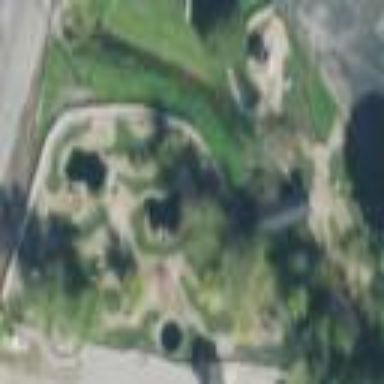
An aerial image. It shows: Miniature golf leisure land.